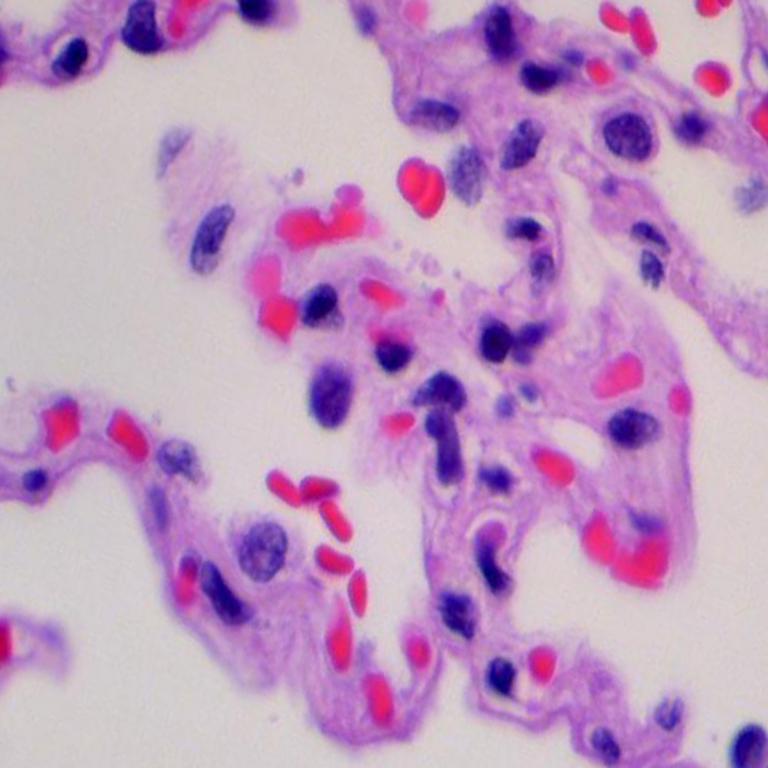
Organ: lung
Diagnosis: benign